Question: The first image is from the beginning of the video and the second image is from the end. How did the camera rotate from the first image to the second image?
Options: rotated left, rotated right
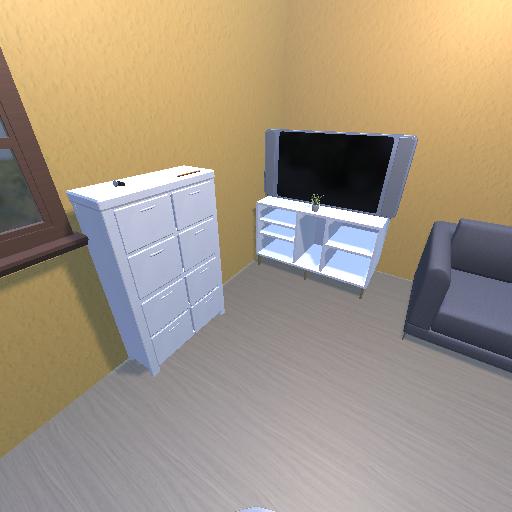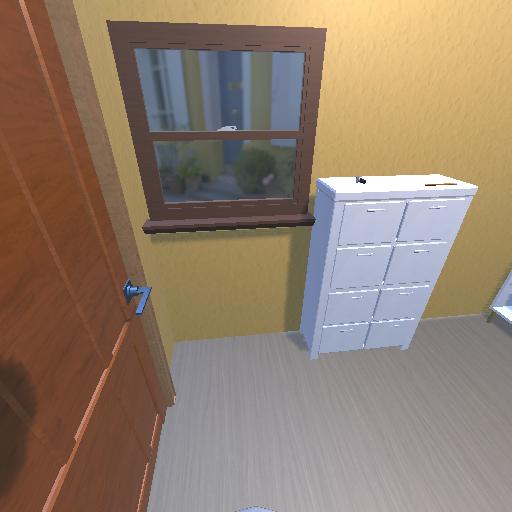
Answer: rotated left